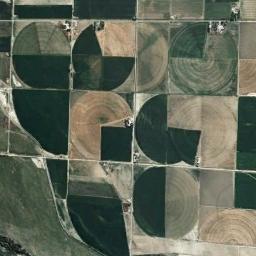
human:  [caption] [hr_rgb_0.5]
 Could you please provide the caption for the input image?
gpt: There are some half of green circle farmland in the bare land .

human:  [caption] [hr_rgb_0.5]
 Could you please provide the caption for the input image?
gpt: Only the round farmland is in the upper right corner .

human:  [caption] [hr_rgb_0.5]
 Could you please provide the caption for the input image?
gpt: Several circular or fan-shaped farmlands with different colors and radians are neatly arranged on the ground and some roads go through these farmlands .

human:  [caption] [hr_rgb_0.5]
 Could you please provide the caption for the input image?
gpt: A few green and tan mixed circular fields with full, Semi and semi-circle shapes .

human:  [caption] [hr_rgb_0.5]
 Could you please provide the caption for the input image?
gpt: There are some circular farmlands of different sizes arranged irregularly .